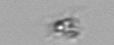
Label: detritus